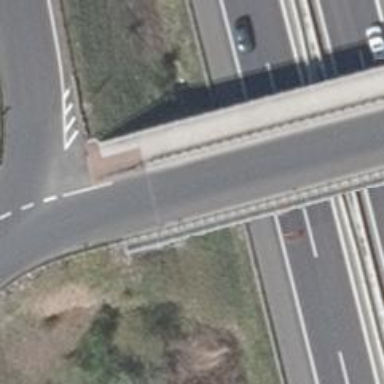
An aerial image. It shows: Residential road with asphalt surface crossing bridge at circular junction.